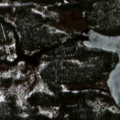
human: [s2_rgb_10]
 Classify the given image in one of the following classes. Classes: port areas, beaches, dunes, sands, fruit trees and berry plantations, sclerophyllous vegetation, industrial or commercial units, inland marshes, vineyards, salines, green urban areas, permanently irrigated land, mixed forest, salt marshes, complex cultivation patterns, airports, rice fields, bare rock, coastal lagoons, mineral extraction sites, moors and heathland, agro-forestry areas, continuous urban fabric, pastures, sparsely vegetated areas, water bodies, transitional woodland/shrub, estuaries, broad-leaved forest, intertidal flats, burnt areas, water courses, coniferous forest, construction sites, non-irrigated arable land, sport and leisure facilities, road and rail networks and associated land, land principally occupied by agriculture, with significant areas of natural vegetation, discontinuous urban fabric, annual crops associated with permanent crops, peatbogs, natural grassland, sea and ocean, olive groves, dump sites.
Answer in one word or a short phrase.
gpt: coniferous forest, transitional woodland/shrub, water bodies